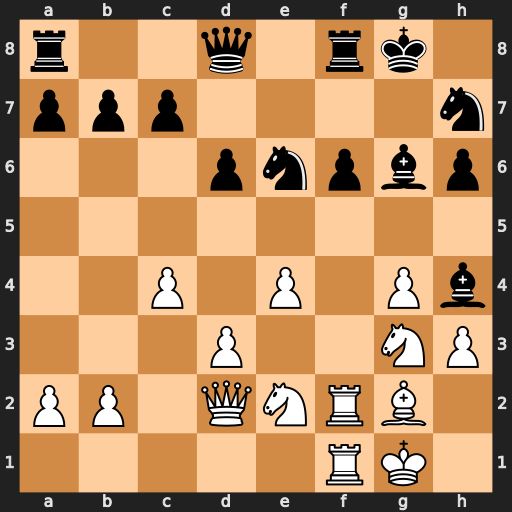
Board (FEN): r2q1rk1/ppp4n/3pnpbp/8/2P1P1Pb/3P2NP/PP1QNRB1/5RK1
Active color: w
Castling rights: -
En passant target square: -
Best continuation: Qxh6 Bg5 Qxg6+